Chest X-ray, PA view. Patient: 59 years old, sex F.
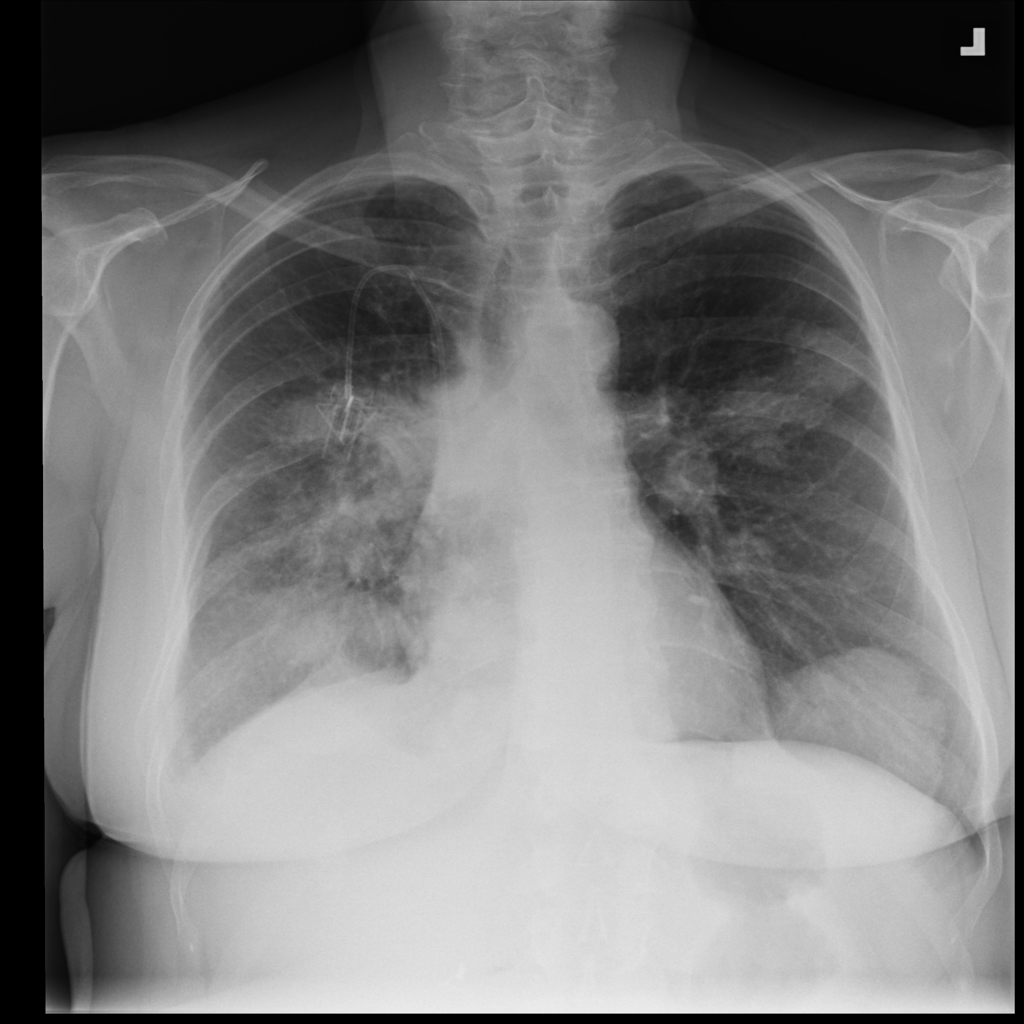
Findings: Mass, Nodule